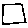
Label: square